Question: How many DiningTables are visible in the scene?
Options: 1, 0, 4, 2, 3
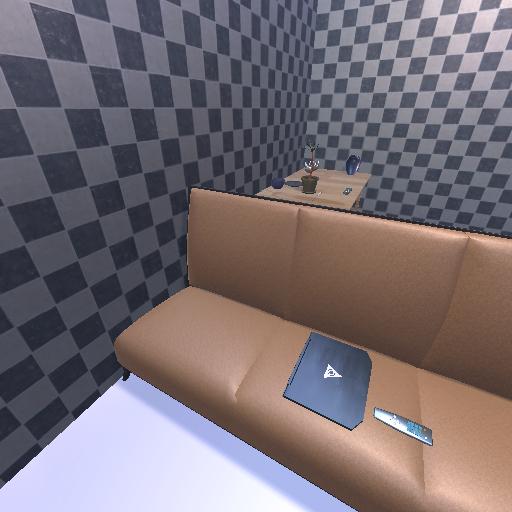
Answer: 1